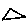
Label: triangle